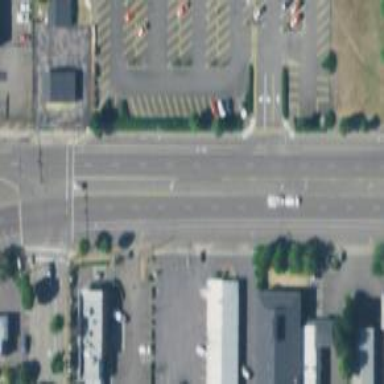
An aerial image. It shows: Primary road with asphalt surface.